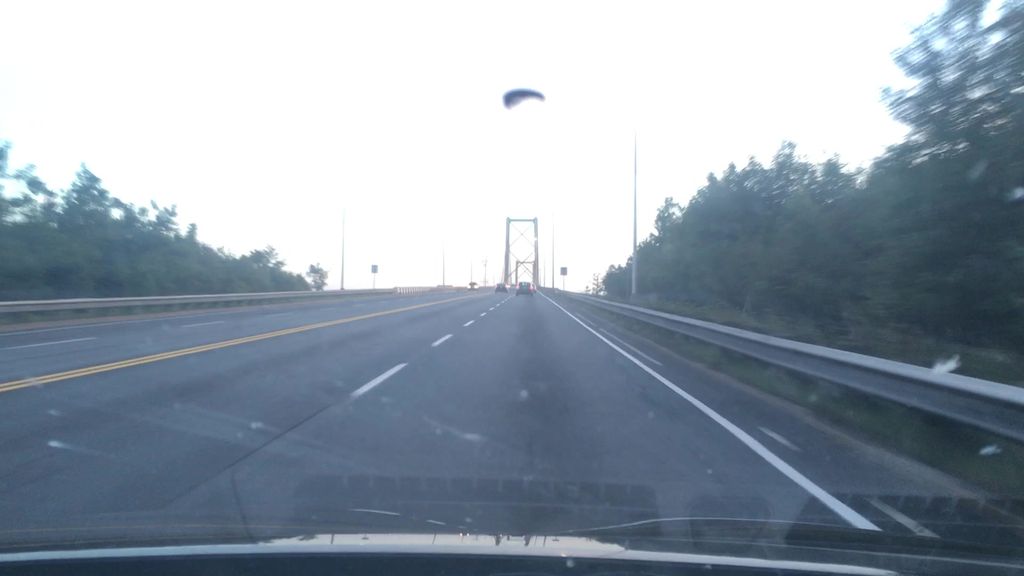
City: halifax